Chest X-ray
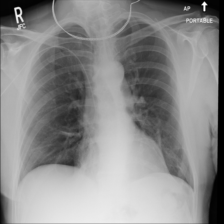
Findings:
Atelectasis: positive
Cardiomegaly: negative
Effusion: negative
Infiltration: negative
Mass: negative
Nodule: negative
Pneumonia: negative
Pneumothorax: negative
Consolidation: negative
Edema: negative
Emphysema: negative
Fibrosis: negative
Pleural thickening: negative
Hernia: negative